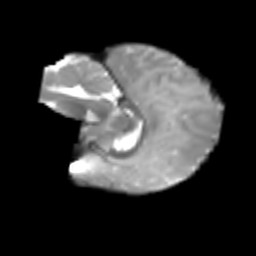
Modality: T2w
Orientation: sagittal
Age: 7
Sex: female
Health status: healthy